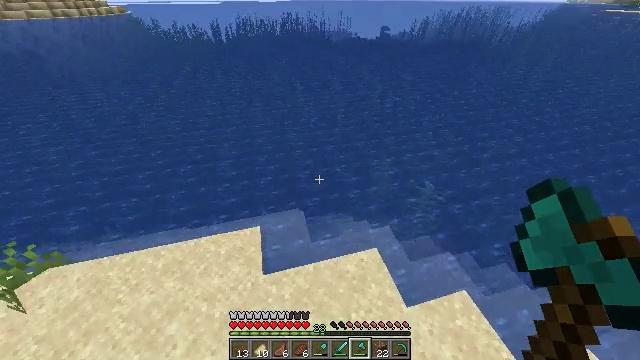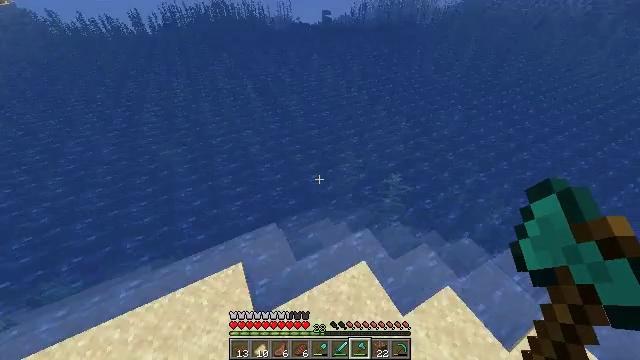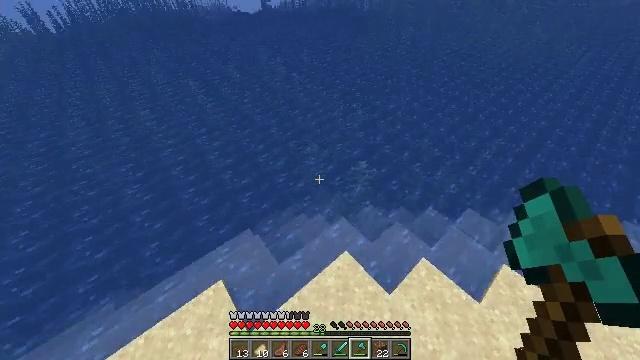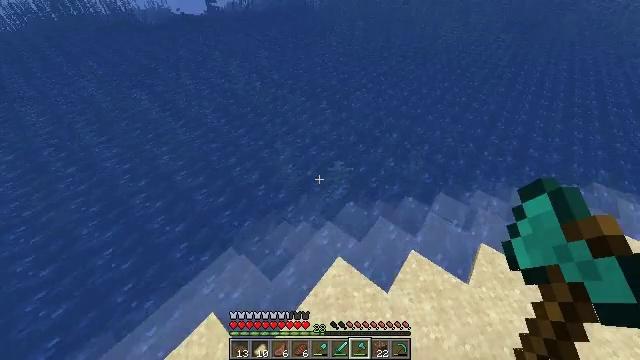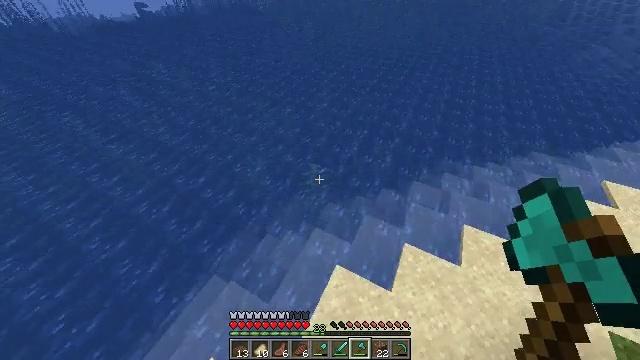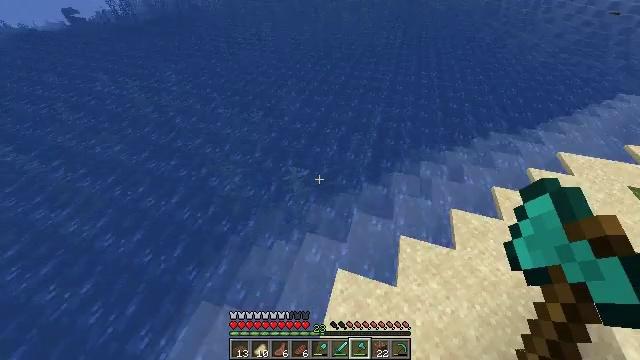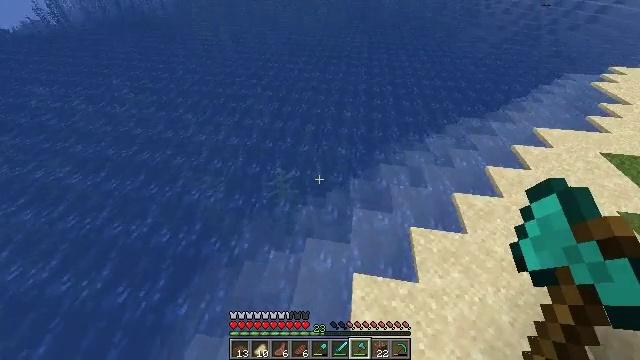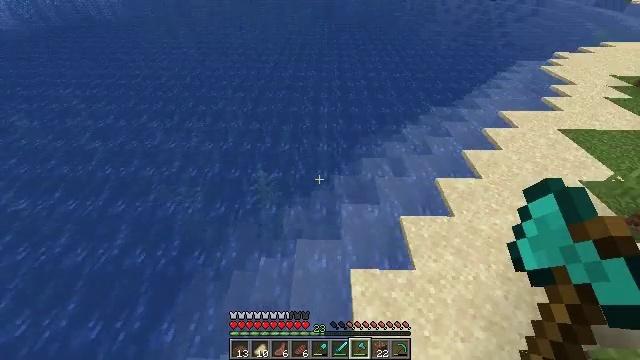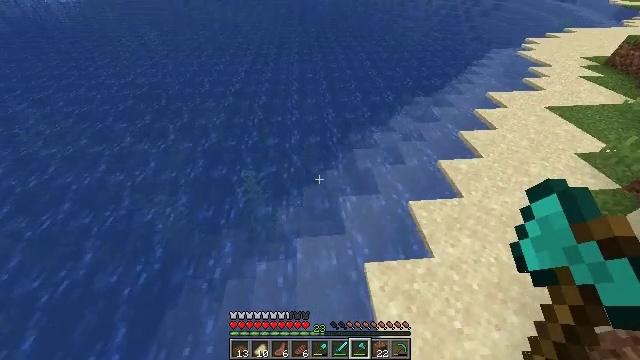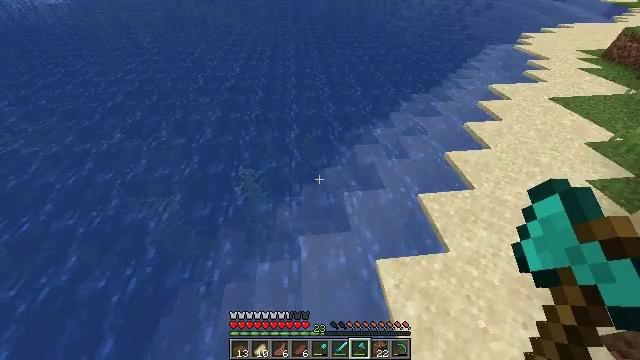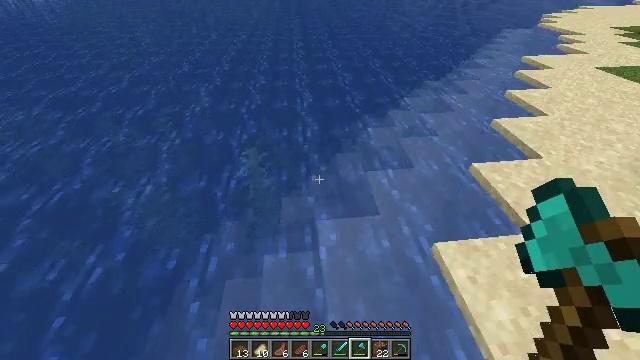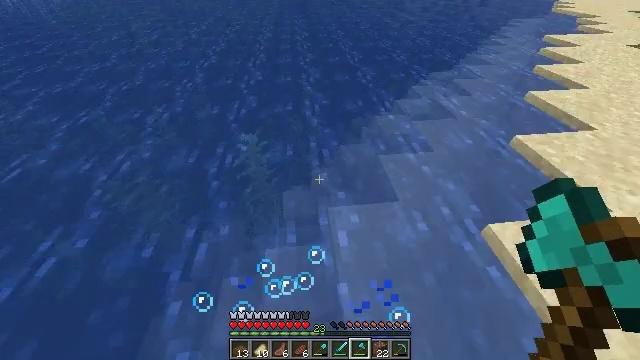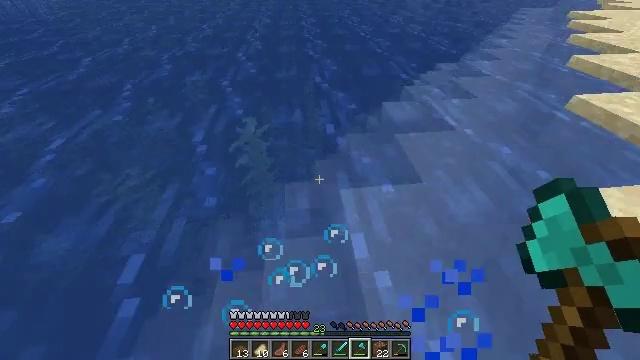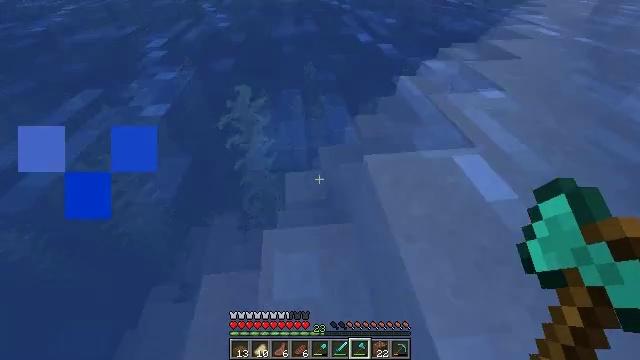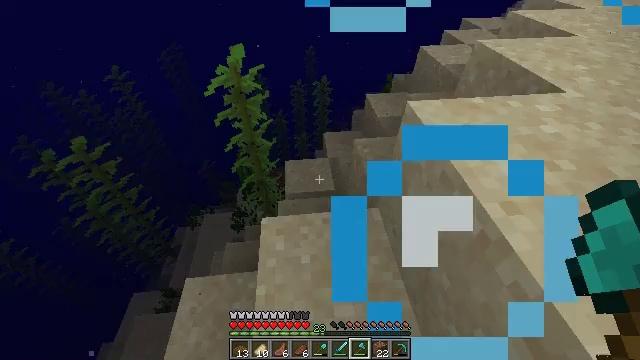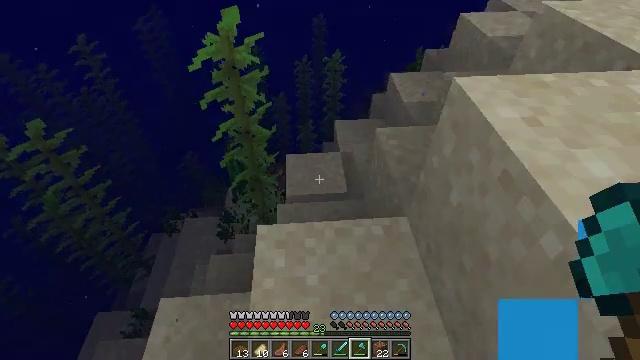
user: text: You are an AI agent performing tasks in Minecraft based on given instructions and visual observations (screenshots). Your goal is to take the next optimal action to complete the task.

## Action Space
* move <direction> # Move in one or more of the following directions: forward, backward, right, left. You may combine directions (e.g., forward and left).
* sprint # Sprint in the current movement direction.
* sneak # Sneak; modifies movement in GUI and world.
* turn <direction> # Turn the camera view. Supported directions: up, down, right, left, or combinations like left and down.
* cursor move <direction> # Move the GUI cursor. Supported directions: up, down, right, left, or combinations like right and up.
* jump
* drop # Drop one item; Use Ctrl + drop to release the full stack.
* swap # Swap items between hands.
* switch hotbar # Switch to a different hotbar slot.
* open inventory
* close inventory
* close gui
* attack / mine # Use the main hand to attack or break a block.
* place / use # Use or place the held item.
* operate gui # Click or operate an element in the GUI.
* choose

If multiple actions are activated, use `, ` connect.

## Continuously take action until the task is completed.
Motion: motion action
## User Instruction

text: Gather kelp plant by attacking it underwater.
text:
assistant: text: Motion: move forward, turn right and down, jump
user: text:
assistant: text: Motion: move forward, turn right and down
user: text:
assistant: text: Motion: move forward, turn right
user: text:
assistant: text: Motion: move forward, turn right
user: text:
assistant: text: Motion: move forward, turn right
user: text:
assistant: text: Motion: move forward, turn right
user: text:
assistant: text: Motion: move forward, turn right
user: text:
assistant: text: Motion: move forward, turn right
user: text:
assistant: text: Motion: move forward, turn right
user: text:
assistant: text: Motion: move forward
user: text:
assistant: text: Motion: move forward
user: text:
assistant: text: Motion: move forward
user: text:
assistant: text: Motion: move forward
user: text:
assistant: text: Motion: move forward
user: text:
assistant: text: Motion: move forward, turn left
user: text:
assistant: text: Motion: move forward, turn left
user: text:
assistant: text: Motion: move forward, turn left
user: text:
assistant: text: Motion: move forward
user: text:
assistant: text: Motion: move forward, turn left
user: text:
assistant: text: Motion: move forward, turn left
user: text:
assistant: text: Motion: move forward, turn left
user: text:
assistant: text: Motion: move forward, turn left
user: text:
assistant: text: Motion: move forward, turn left
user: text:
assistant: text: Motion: move forward, turn left and up
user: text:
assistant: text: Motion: move forward
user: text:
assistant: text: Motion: move forward, attack / mine
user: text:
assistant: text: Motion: move forward, attack / mine
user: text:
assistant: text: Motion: move forward, turn down, attack / mine
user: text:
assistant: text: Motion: move forward, turn right and down, attack / mine
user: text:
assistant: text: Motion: move forward, turn right and down